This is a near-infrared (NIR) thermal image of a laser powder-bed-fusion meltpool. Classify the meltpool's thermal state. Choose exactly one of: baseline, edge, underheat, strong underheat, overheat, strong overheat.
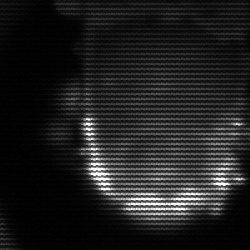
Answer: baseline